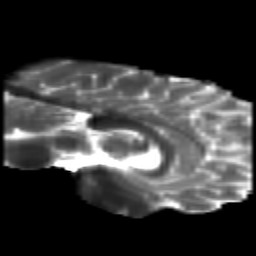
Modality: T2w
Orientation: sagittal
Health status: healthy
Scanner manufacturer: siemens
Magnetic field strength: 3 T
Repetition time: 10 s
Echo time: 0.092 s